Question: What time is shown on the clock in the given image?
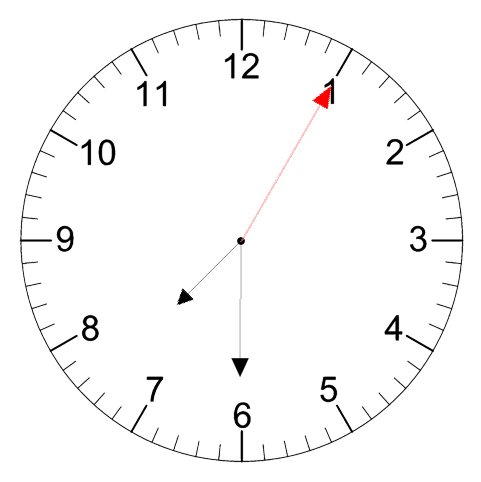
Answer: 07:30:05